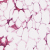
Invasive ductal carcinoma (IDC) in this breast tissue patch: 0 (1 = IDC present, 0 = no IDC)